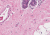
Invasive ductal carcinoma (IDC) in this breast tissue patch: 0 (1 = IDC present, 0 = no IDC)